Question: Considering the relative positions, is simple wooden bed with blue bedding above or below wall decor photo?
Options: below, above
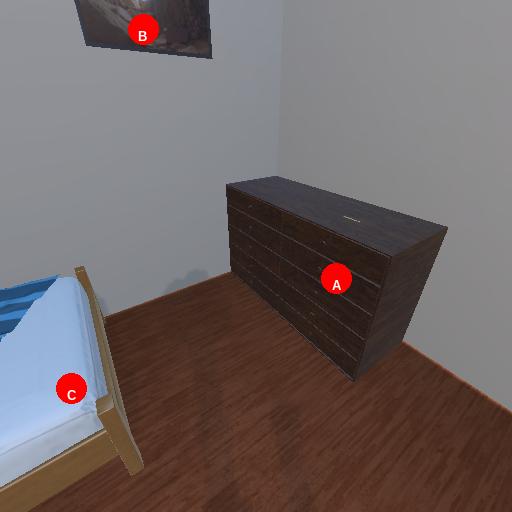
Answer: below